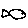
Label: fish